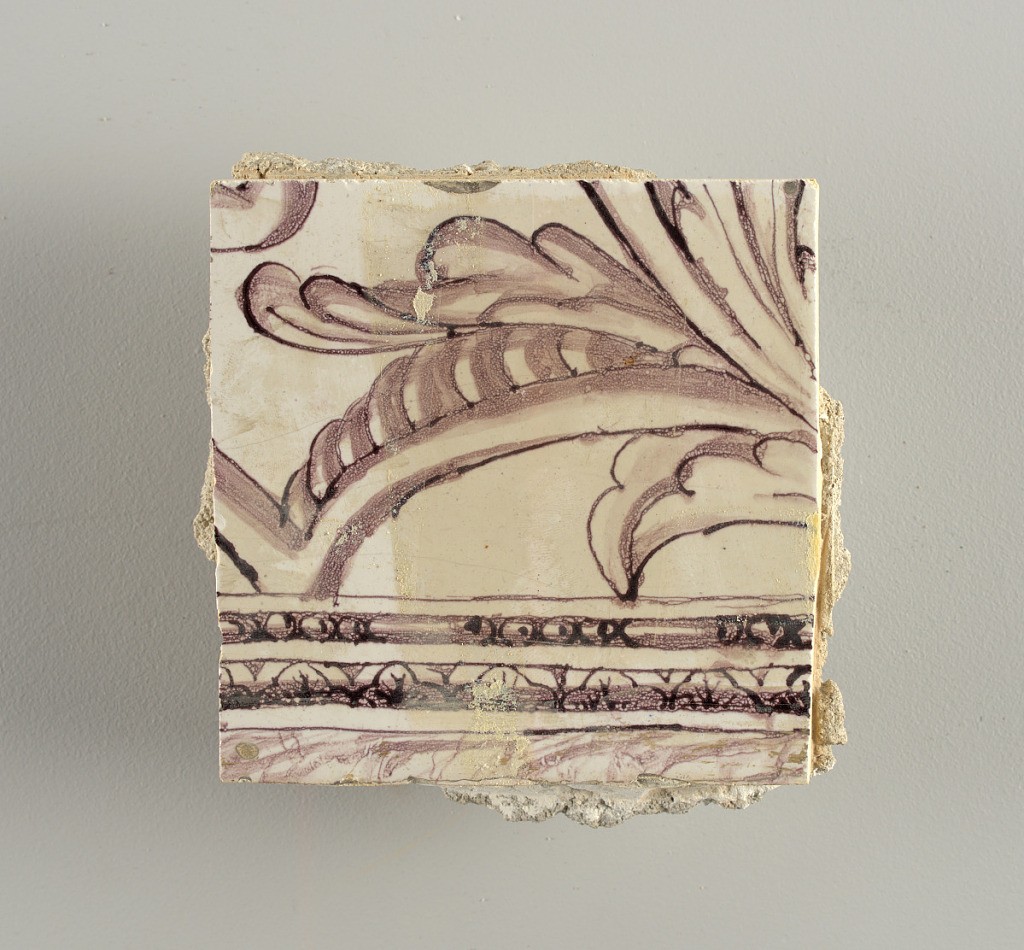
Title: Wall facing
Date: ca. 1725
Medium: tin-glazed earthenware, underglaze
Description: Two vertical rectangles, twenty-three tiles high.  A) Nine tiles wide at top; seven tiles wide at bottom.  B) Ten and one-half tiles wide.

Arabesque design of foliage.  A) with centered figure of Justice under a canopy.  B) with centered urn.